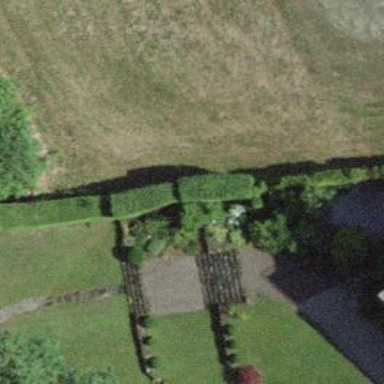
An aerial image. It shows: Hedge barrier.